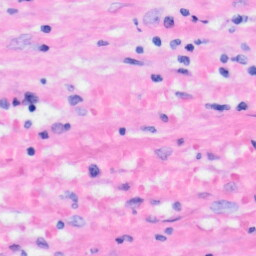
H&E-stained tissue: Liver